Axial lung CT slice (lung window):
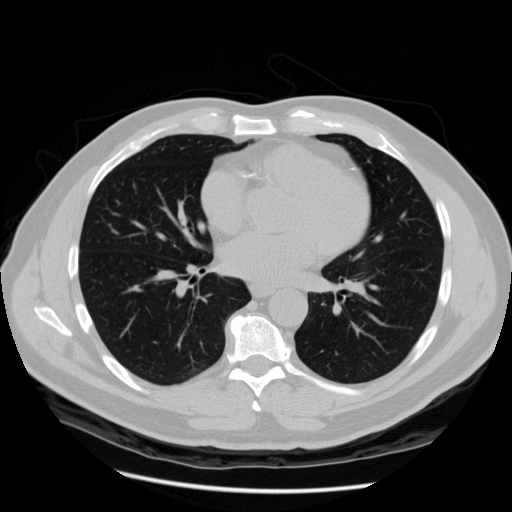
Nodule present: no